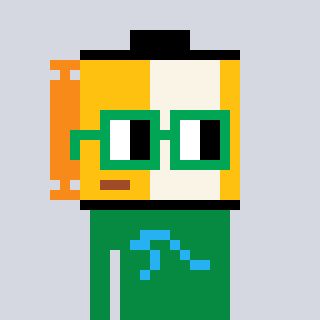
a pixel art character with square green glasses, a film roll-shaped head and a green-colored body on a cool background